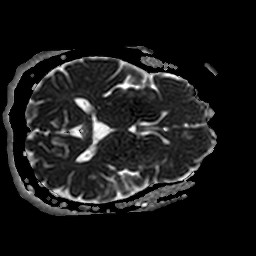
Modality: ADC
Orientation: axial
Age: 59
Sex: male
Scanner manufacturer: philips
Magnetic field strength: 3 T
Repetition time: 4.09 s
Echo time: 0.06069 s